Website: walmart
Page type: payment
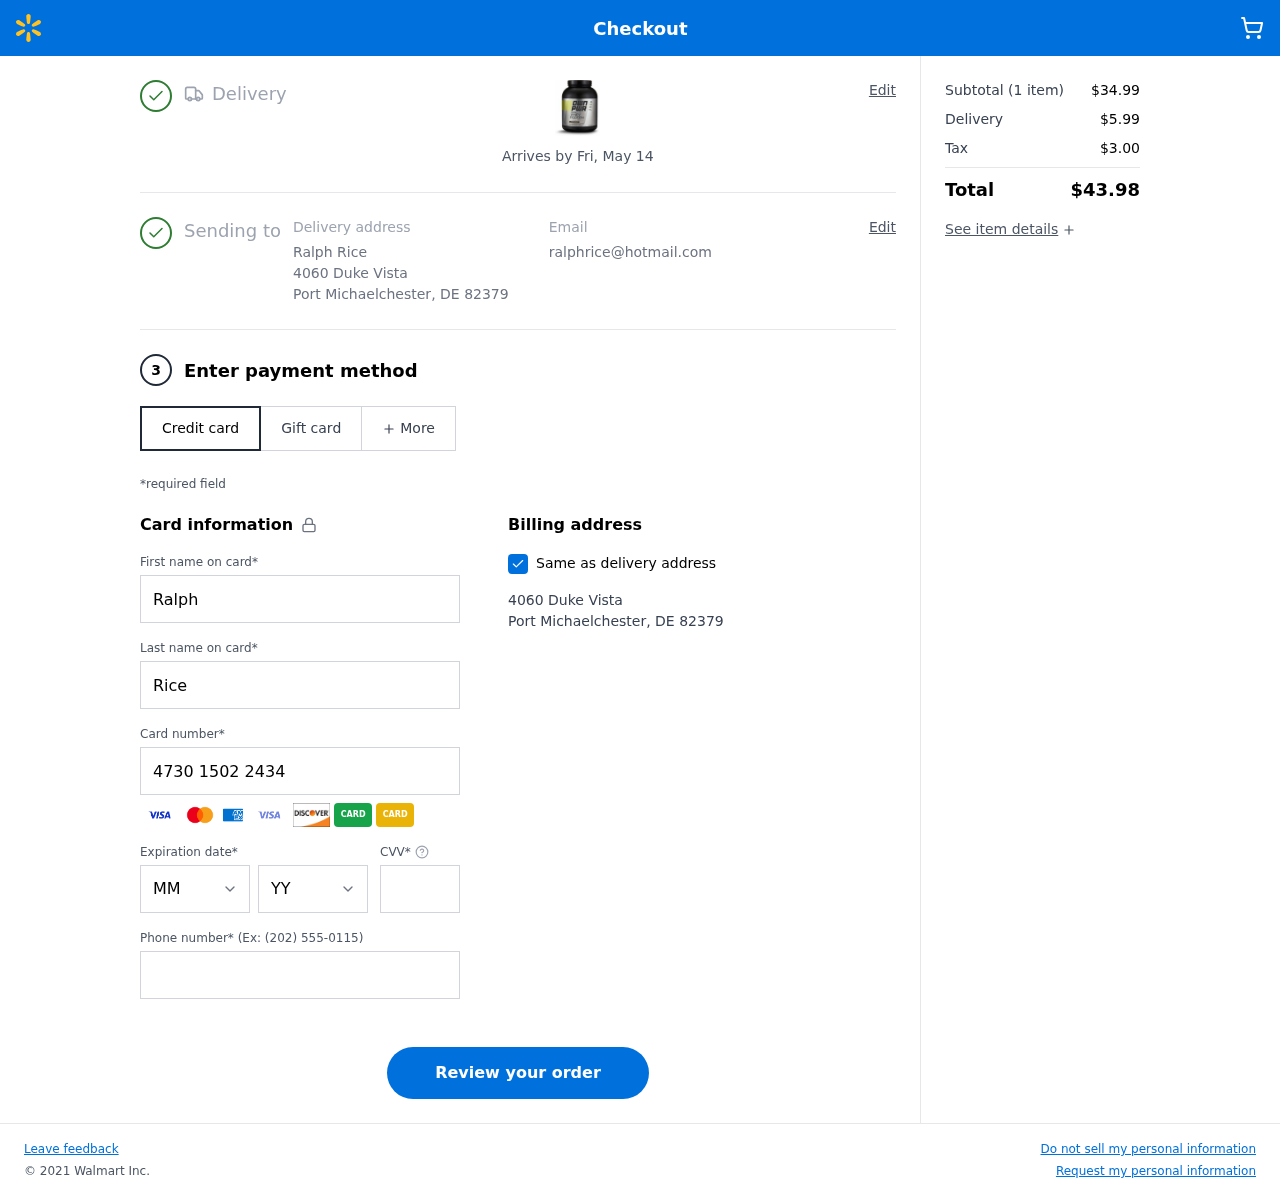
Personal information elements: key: PII_CARD_CVV
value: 124
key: PII_CARD_EXPIRY_MONTH
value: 04
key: PII_CARD_EXPIRY_YEAR
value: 30
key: PII_CARD_NUMBER
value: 4730 1502 2434 0655
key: PII_CITY
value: Port Michaelchester
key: PII_EMAIL
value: ralphrice@hotmail.com
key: PII_FIRSTNAME
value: Ralph
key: PII_FULLNAME
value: Ralph Rice
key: PII_LASTNAME
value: Rice
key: PII_PHONE
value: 5263236180
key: PII_POSTCODE
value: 82379
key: PII_STATE_ABBR
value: DE
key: PII_STREET
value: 4060 Duke Vista
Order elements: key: ORDER_DELIVERY_DATE
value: Arrives by Fri, May 14
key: ORDER_NUM_ITEMS
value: (1 item)
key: ORDER_SUBTOTAL
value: $34.99
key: ORDER_SHIPPING_COST
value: $5.99
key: ORDER_TAX
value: $3.00
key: ORDER_TOTAL
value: $43.98